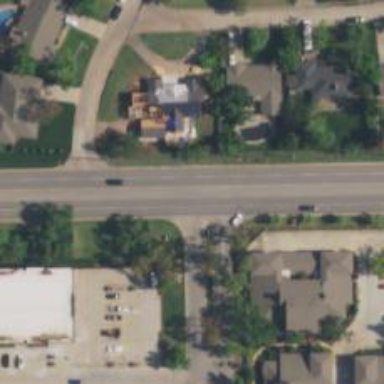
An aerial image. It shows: Secondary road.